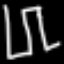
Label: pants